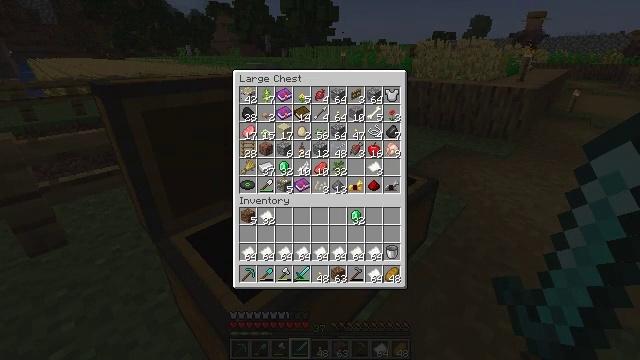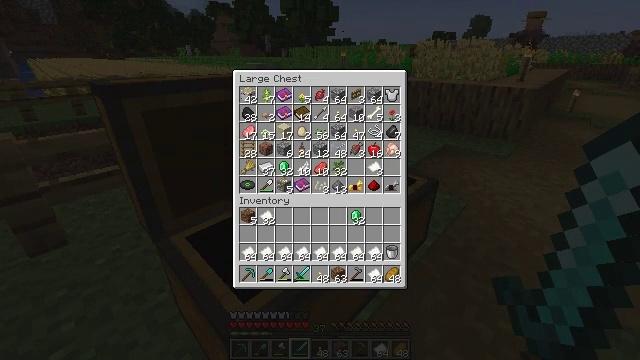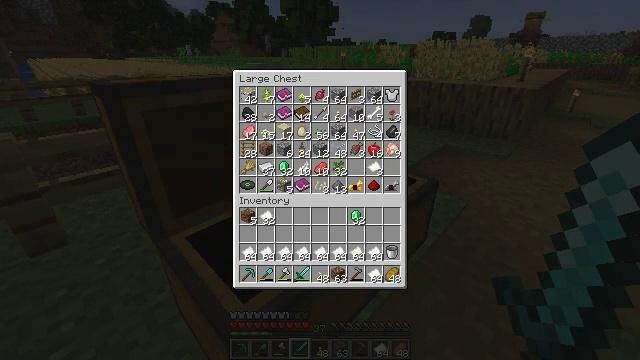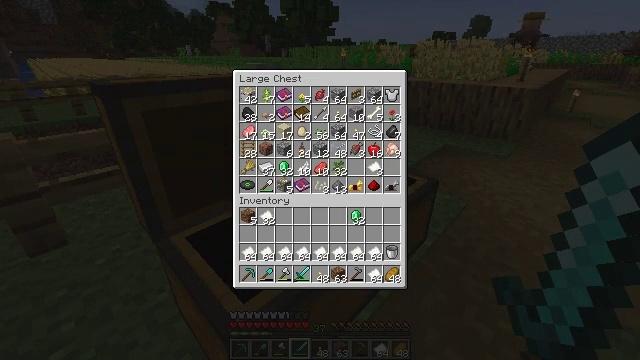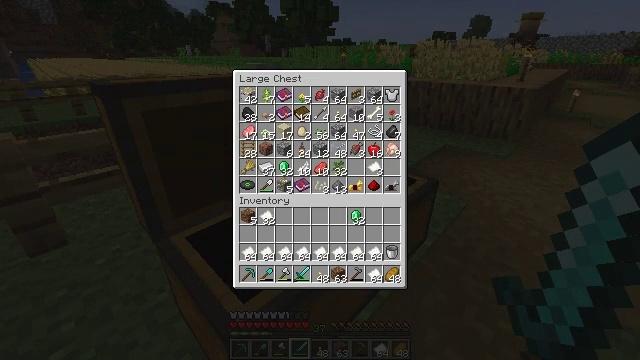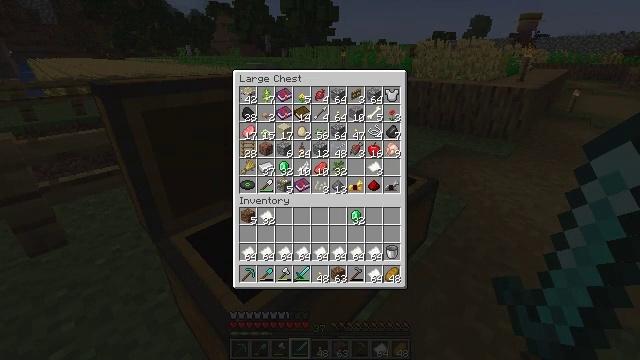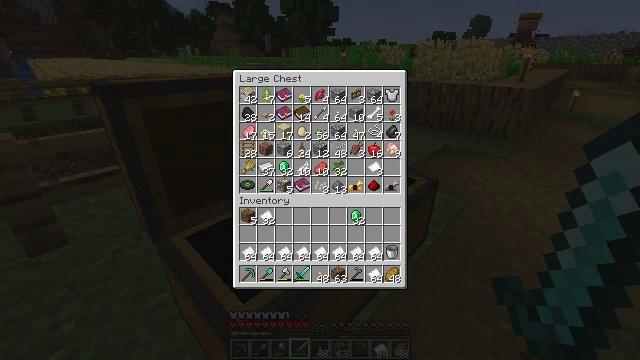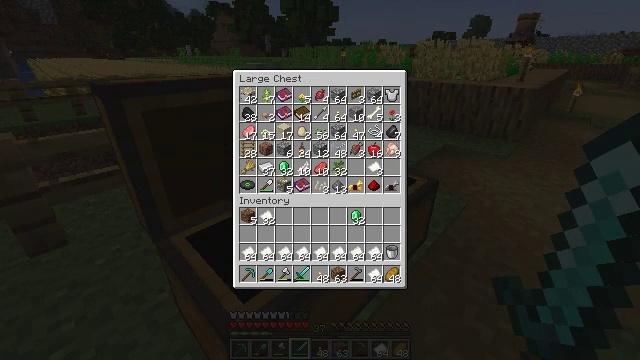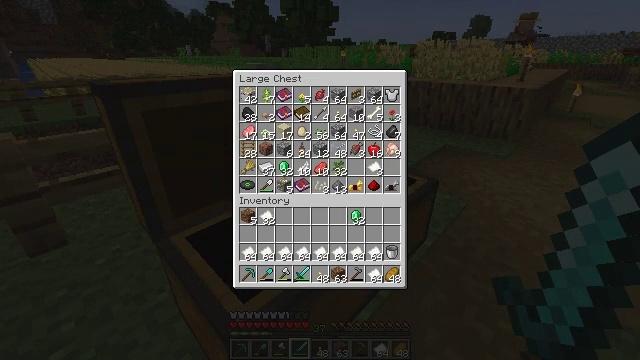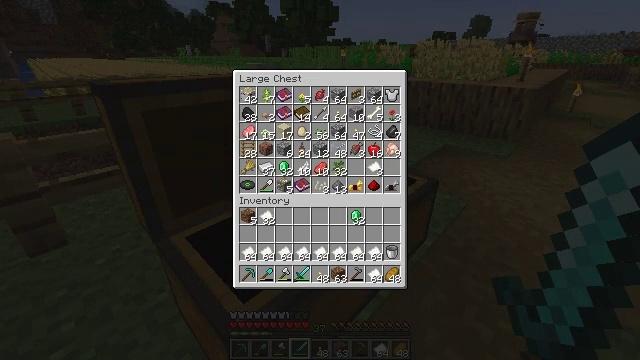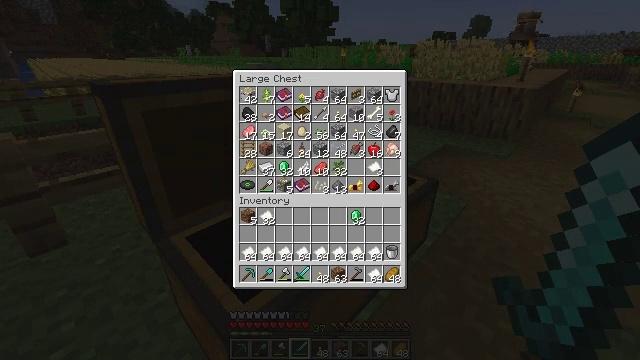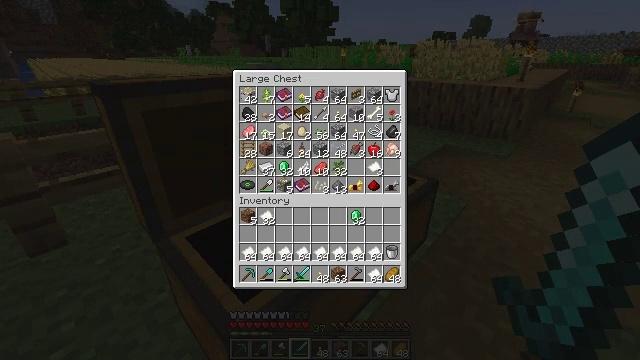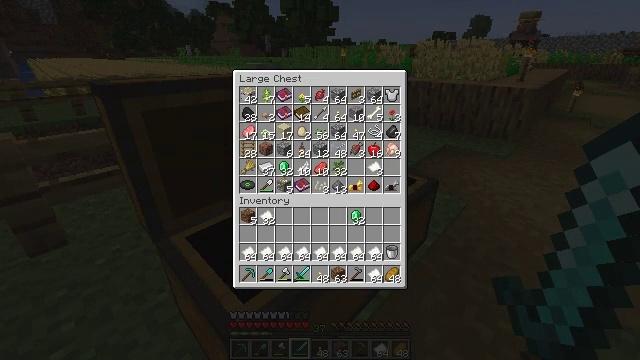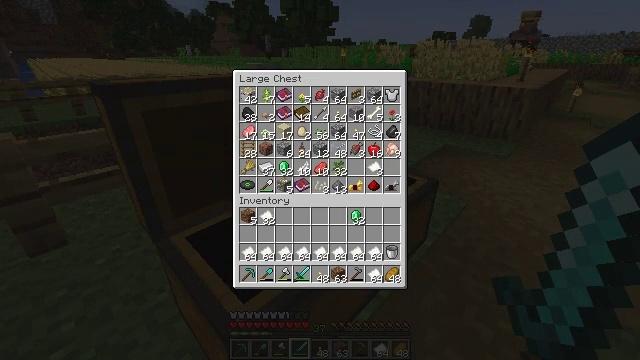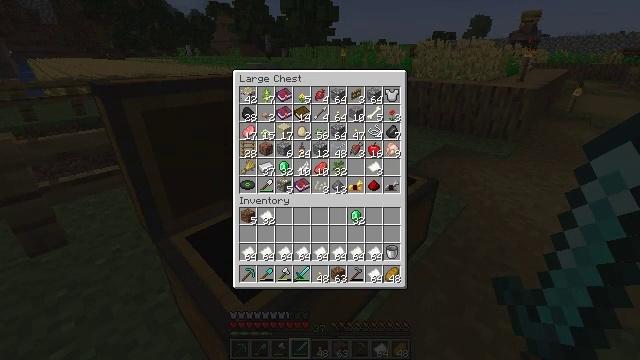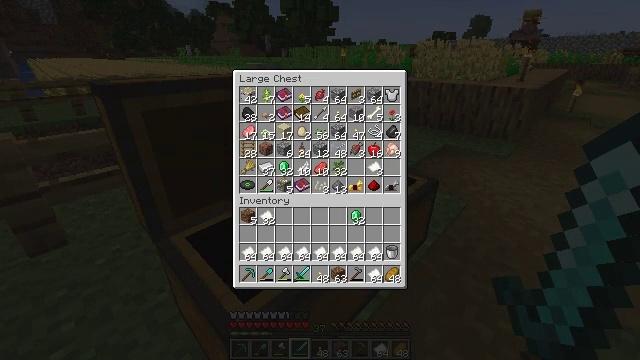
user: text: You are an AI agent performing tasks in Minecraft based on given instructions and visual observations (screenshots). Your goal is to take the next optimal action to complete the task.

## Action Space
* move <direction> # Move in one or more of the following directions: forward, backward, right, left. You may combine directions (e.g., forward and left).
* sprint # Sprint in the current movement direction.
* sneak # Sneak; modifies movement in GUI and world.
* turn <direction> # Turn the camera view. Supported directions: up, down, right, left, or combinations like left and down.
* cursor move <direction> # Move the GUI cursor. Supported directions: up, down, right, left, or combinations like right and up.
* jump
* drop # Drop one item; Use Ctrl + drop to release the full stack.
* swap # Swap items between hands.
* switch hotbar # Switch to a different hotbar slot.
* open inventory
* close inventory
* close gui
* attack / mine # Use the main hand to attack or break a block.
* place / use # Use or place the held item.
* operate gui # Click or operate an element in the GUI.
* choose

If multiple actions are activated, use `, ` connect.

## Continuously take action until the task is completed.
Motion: motion action
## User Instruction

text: Retrieve the smithing table you placed.
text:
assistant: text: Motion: no_op
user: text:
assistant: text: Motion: no_op
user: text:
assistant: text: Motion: no_op
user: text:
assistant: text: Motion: no_op
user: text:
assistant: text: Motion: no_op
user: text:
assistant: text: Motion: no_op
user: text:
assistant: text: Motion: no_op
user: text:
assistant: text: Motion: no_op
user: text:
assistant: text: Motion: no_op
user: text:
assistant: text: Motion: no_op
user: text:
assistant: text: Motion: no_op
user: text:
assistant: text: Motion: no_op
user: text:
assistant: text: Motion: no_op
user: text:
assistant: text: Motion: no_op
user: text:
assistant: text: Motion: no_op
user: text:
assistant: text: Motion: no_op
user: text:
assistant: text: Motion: no_op
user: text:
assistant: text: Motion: no_op
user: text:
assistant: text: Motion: no_op
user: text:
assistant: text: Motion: no_op
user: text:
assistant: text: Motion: turn left
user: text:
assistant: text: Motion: turn left
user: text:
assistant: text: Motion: turn left
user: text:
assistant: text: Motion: move left, turn left
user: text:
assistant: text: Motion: move left, turn left
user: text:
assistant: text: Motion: move left, turn left
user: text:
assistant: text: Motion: move left, turn left
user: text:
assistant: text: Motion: move left
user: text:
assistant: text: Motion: move left
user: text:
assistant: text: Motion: move forward and move left, turn up